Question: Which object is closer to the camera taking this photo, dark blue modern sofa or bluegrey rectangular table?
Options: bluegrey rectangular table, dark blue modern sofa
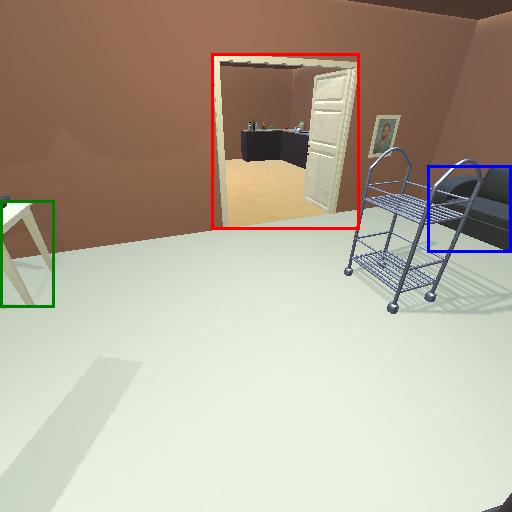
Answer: bluegrey rectangular table